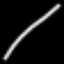
Label: line